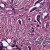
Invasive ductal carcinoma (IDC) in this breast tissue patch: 1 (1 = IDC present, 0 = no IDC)